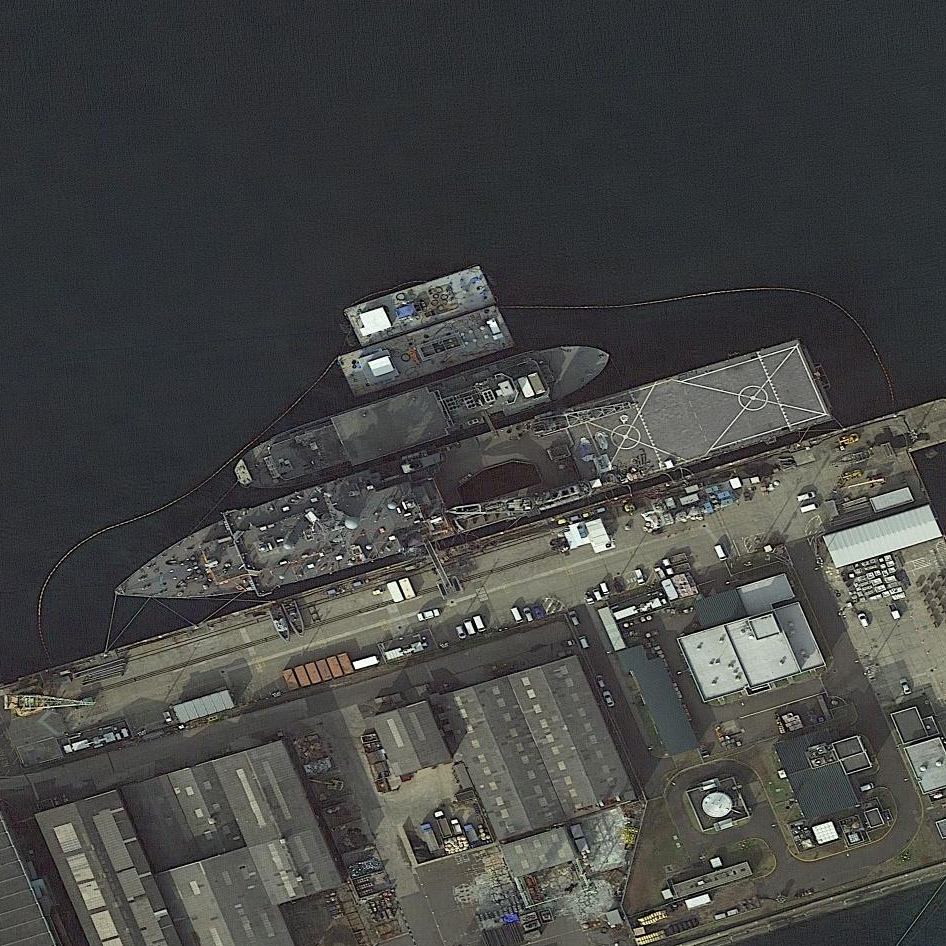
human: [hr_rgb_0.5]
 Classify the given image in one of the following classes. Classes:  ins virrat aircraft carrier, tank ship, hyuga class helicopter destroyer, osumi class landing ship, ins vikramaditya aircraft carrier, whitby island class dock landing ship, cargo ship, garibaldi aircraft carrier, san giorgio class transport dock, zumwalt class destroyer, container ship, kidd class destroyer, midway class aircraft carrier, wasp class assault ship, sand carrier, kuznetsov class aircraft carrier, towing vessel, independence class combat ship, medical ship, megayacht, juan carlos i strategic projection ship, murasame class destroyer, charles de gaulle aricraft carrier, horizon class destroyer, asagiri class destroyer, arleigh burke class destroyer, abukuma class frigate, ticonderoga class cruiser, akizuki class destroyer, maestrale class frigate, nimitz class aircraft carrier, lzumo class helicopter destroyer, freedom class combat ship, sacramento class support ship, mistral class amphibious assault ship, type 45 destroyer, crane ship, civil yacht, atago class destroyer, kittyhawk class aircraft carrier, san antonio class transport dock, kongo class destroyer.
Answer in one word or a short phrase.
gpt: Whitby Island class dock landing ship